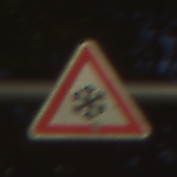
Verkehrszeichen: SchneeOderEisglaette
Umgebung: Outdoor, Nature
Tageszeit: SunriseSunset
Wetter: PartlyCloudy
Licht: Natural
Jahreszeit: NotSpecified
Kontrast: HighContrast